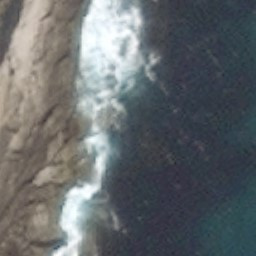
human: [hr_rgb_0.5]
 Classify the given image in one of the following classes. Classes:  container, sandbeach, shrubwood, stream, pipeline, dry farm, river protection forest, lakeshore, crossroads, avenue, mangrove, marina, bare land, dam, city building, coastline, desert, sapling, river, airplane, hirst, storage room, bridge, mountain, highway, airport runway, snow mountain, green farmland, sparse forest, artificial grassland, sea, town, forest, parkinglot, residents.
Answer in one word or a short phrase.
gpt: coastline